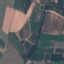
Land use / land cover class: PermanentCrop